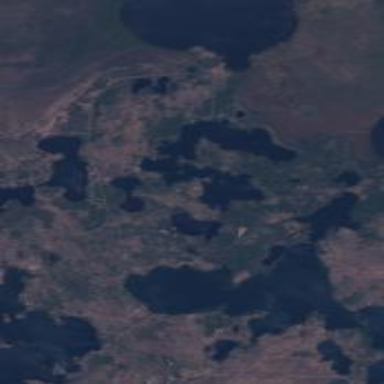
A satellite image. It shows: Lake with natural water.